Question: 1.json file contain many sniffing WIFI packets, I want get the mac address of receiver and transmitter which can be found in the first "wlan" object called "wlan.ra" and "wlan.sa". data[0] is the first WIFI packet.
Q1:
But when I try to print the elements of wlan after json load, it only show the elements of the second "wlan" object so there is no "wlan.ra" and "wlan.sa" in the data.
'''
with open('1.json','r') as json_data:
data = json.load(json_data)
a=data[0]
print a
'''
Q2:
There are two 'wlan' objects in my json file. How can I merge the elements in these two 'wlan' objects into just one 'wlan' object?
The following is my code, but it doesn't work:
'''
with open('1.json','r') as f:
data=json.load(f)
for i in data:
i['_source']['layers']['wlan'].update()
'''
Screenshot of json file:

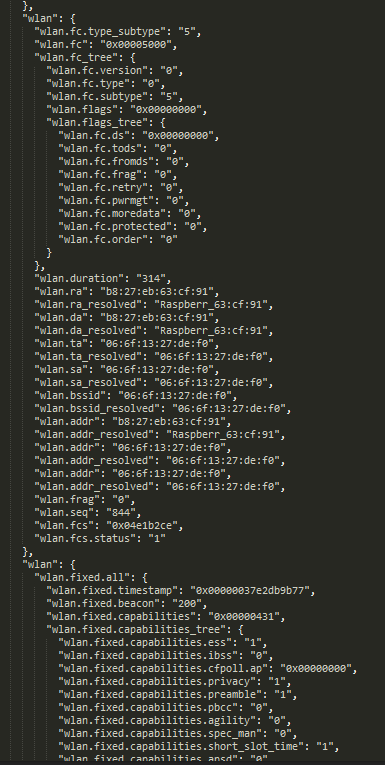
Answer: '''
'''
Created on 2017/10/3
@author: DD
'''
import os
def modify_jsonfile(jsonfile):
'''
replace wlan to wlan1/wlan2
'''
FILESUFFIX = '_new' # filename suffix
LBRACKET = '{' # json object delimiter
RBRACKET = '}'
INTERSETED = '"wlan"' # string to be replaced
nBrackets = 0 # stack to record object status
nextIndex = 1 # next index of wlan
with open(jsonfile, 'r') as fromJsonFile:
fields = os.path.splitext(jsonfile) # generate new filename
with open(fields[0] + FILESUFFIX + fields[1], 'w') as toJsonFile:
for line in fromJsonFile.readlines():
for ch in line: # record bracket
if ch == LBRACKET:
nBrackets += 1
elif ch == RBRACKET:
nBrackets -= 1
if nBrackets == 0:
nextIndex = 1
if (nextIndex == 1 or nextIndex == 2) and line.strip().find(INTERSETED) == 0: # replace string
line = line.replace(INTERSETED, INTERSETED[:-1] + str(nextIndex) + INTERSETED[-1])
nextIndex += 1
toJsonFile.write(line);
print 'done.'
if __name__ == '__main__':
jsonfile = r'C:\Users\DD\Desktop\1.json';
modify_jsonfile(jsonfile)
'''